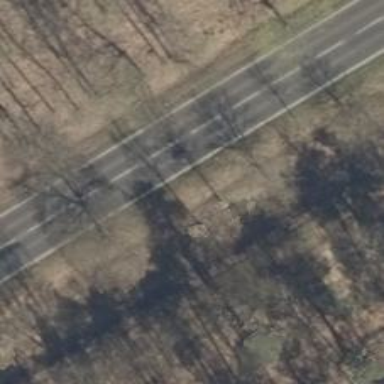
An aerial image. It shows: Asphalt road classified as primary highway.